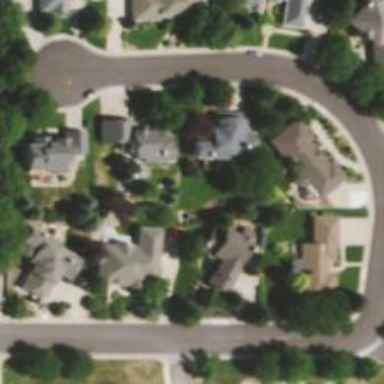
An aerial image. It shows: Neighborhood.